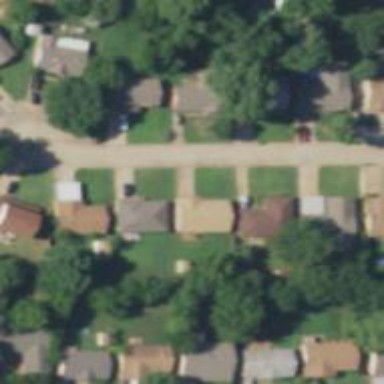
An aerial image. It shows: Residential road.